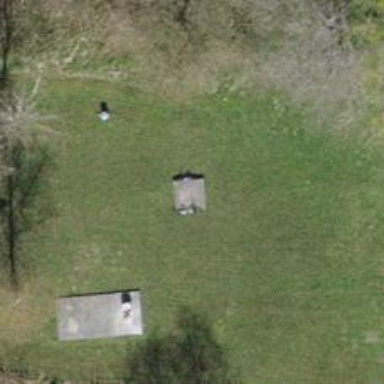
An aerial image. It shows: Picnic site for tourists.